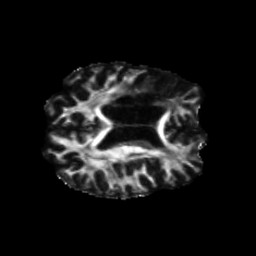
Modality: FA
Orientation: axial
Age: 68
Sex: female
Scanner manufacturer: siemens
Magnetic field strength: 3 T
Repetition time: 5.25 s
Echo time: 0.08 s